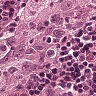
Metastatic tissue present: yes